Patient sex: F
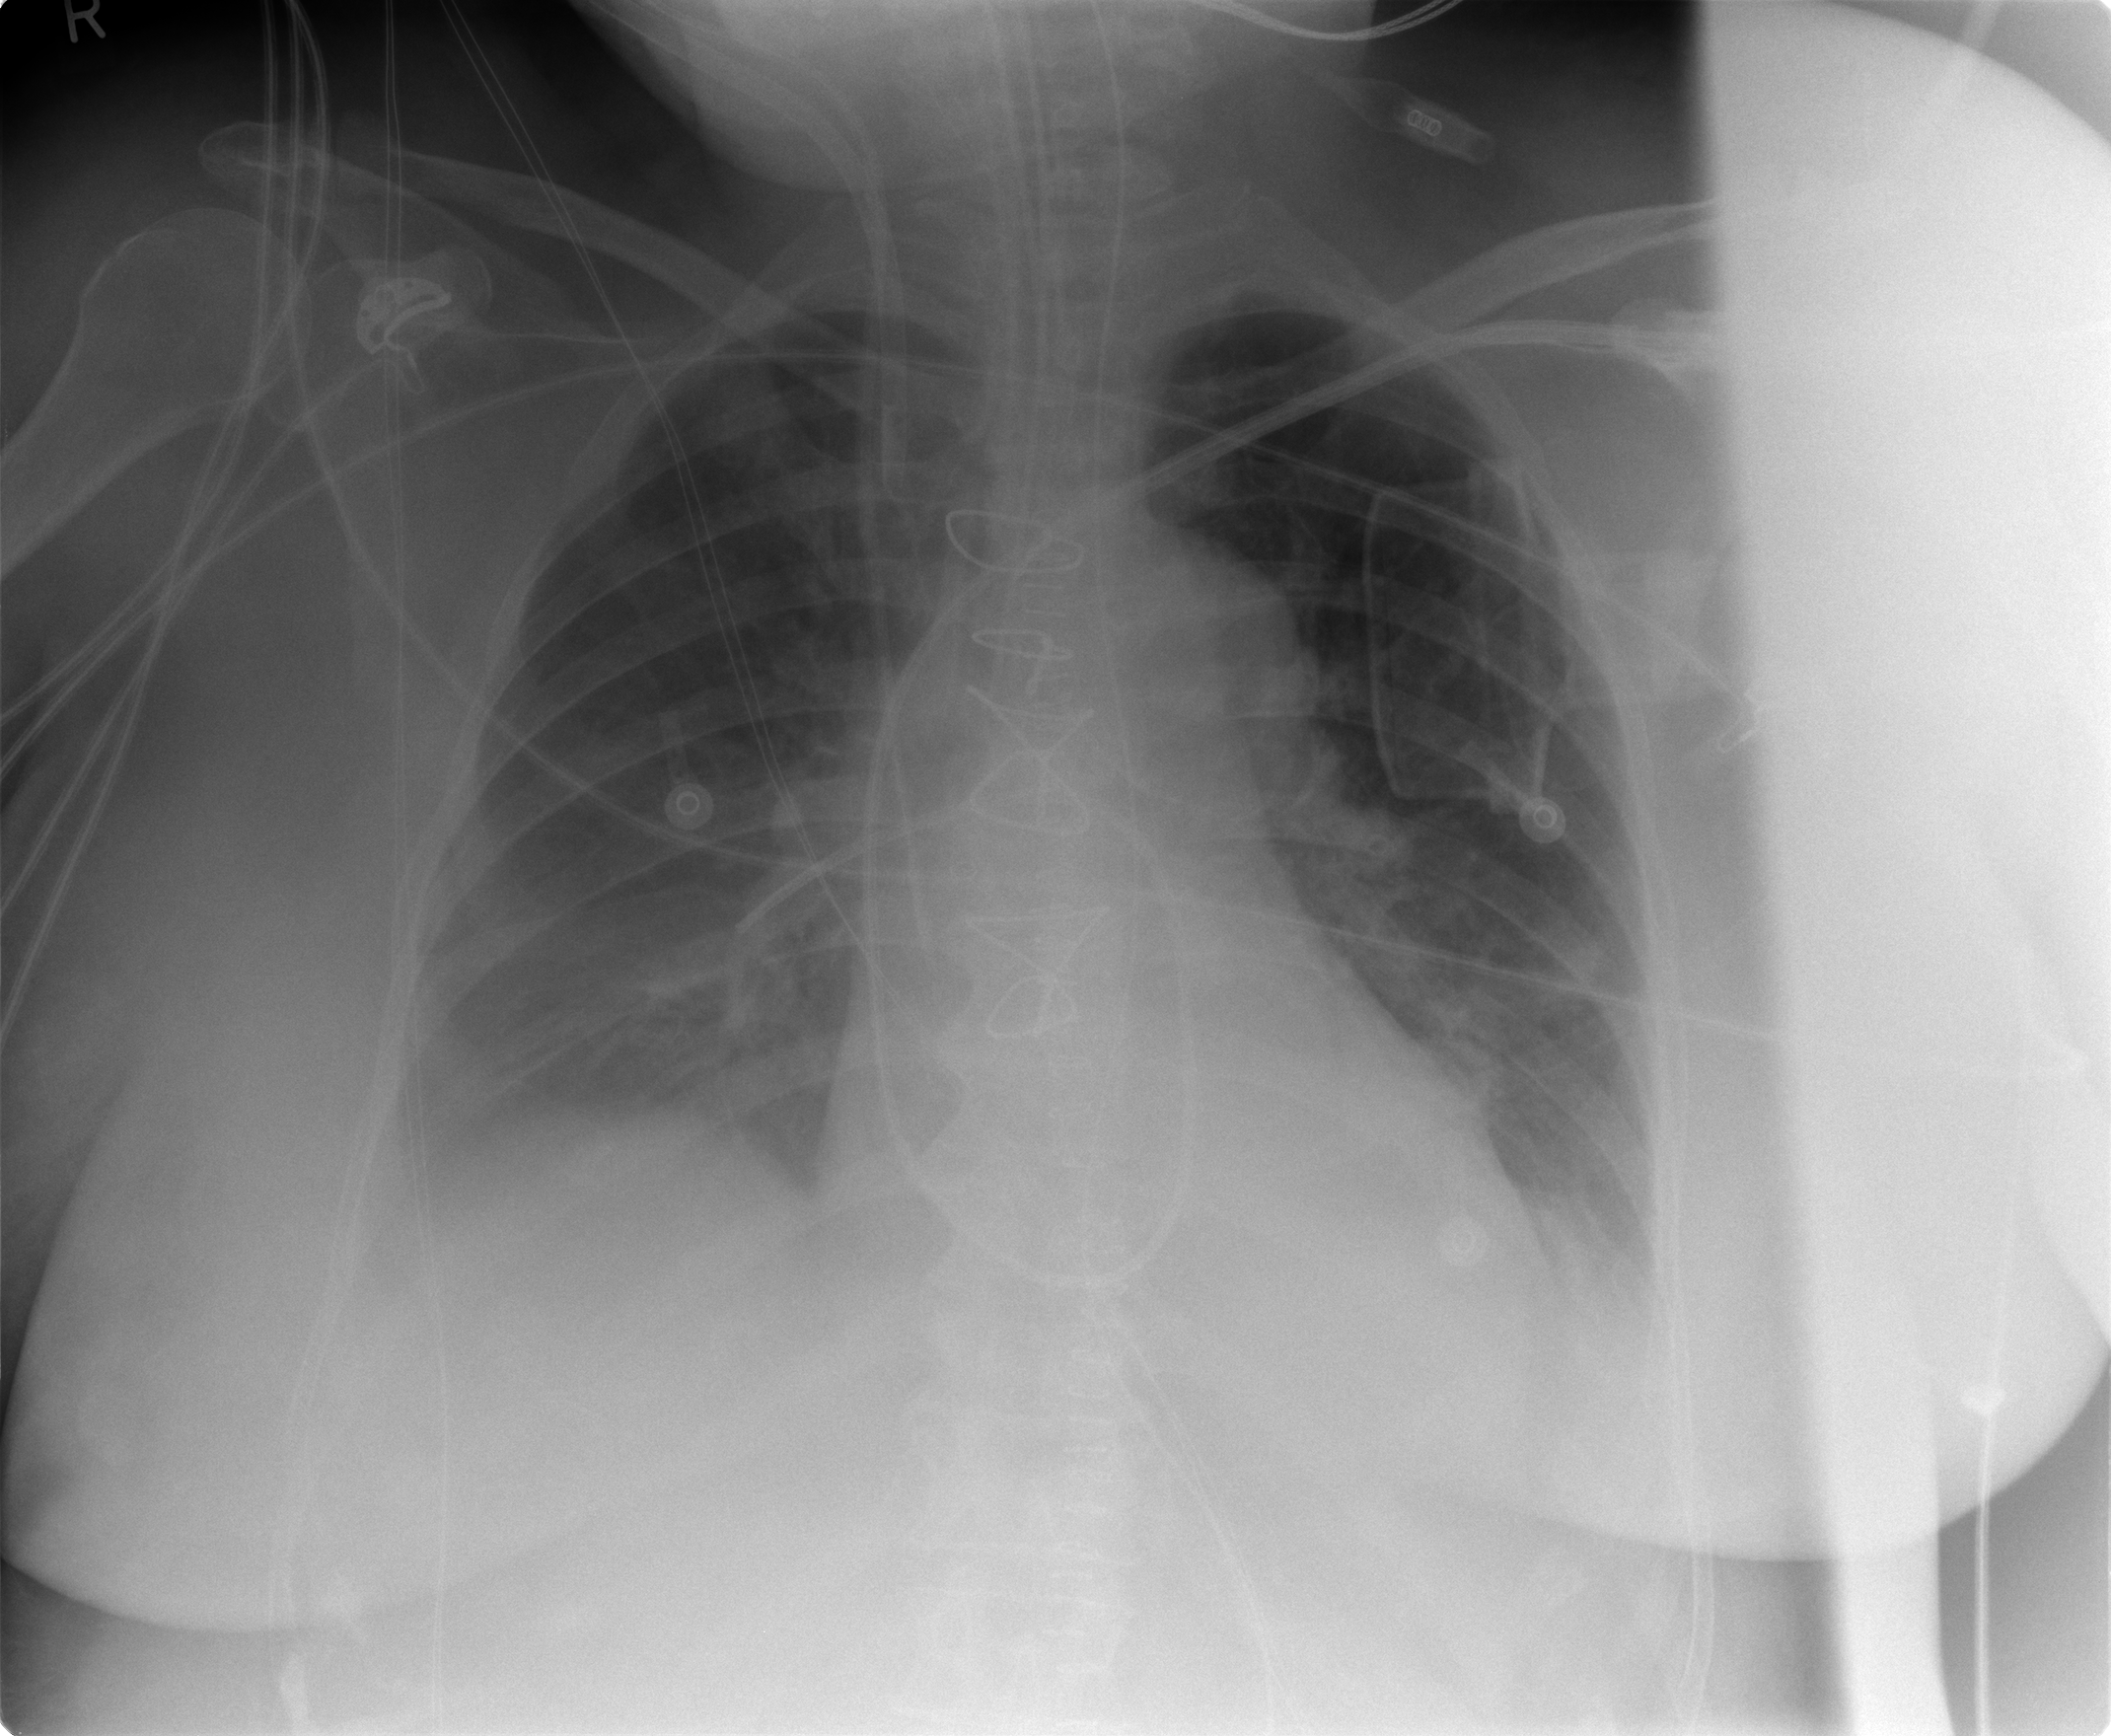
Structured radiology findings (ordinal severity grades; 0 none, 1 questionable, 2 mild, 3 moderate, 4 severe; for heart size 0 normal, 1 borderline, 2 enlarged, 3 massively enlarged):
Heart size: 0
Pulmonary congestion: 2
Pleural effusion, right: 2
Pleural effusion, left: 1
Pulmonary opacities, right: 1
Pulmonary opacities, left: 1
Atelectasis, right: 2
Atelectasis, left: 2